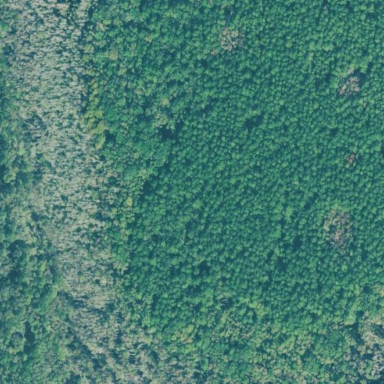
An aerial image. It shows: Deciduous woodland area with lush foliage.